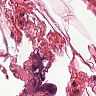
Metastatic tissue present: no